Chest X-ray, PA view. Patient: 64 years old, sex M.
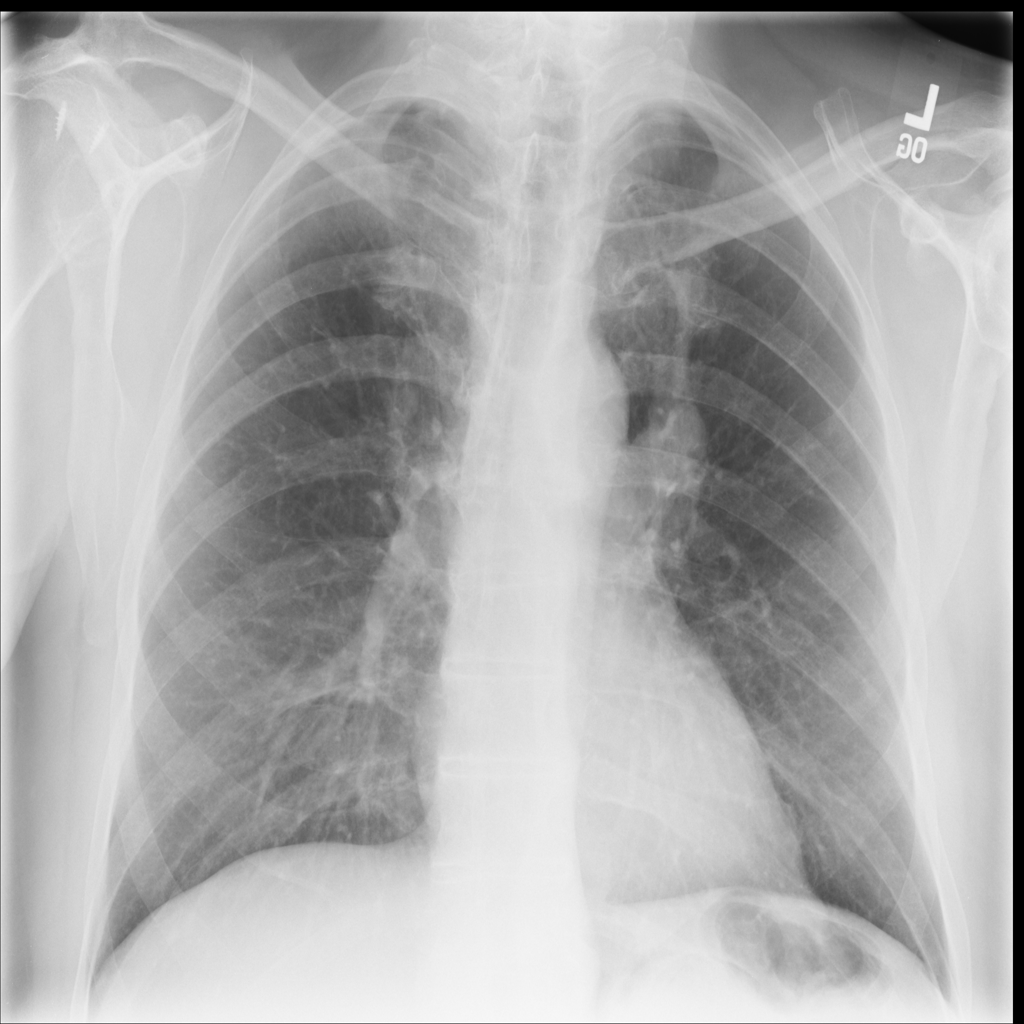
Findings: No Finding